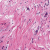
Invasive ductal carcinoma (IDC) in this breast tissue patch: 0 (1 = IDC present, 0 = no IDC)